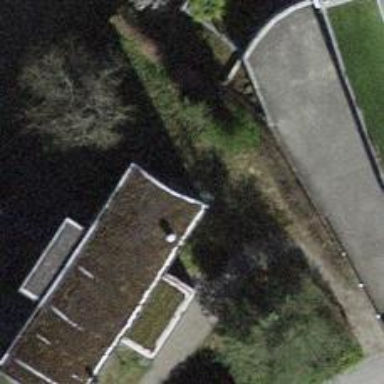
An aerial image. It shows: Building with tiled roof.